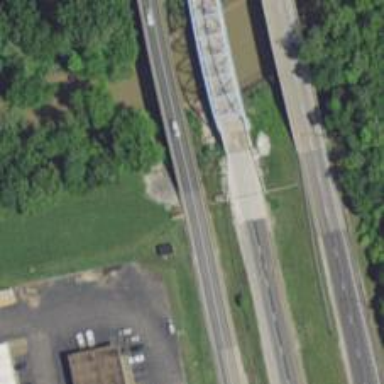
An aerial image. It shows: Primary_link highway crossing bridge.